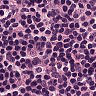
Metastatic tissue present: no